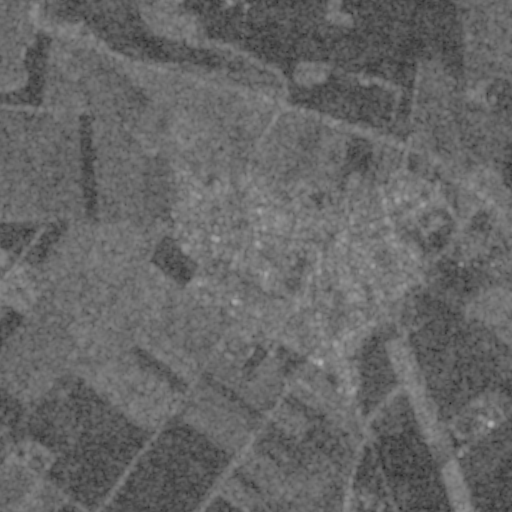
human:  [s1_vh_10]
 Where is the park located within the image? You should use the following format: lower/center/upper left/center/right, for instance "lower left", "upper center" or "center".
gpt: The park is located in the lower center of the image.
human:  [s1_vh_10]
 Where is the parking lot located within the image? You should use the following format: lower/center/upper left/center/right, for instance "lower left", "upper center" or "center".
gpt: The parking lot is located in the center of the image.
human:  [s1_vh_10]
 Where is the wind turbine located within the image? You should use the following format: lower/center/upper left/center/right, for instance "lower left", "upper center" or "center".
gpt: The wind turbine is located in the upper right of the image.
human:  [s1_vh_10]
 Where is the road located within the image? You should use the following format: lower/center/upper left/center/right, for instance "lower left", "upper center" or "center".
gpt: There is no road in the image.

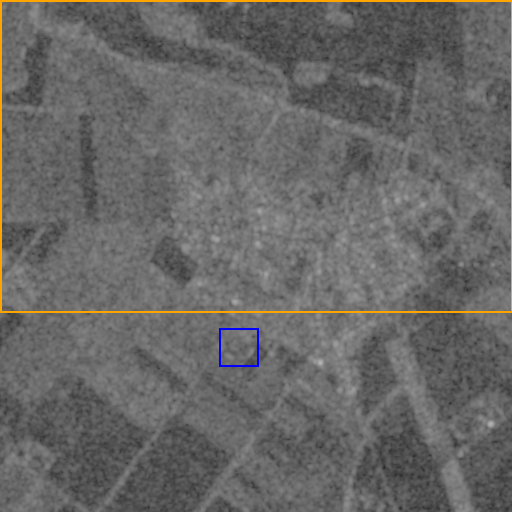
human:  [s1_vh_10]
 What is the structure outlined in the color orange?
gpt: The structure outlined in orange is a crop field.
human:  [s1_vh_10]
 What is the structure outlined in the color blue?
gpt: The structure outlined in blue is a park.
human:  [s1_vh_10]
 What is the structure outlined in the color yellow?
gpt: There is no yellow outline.